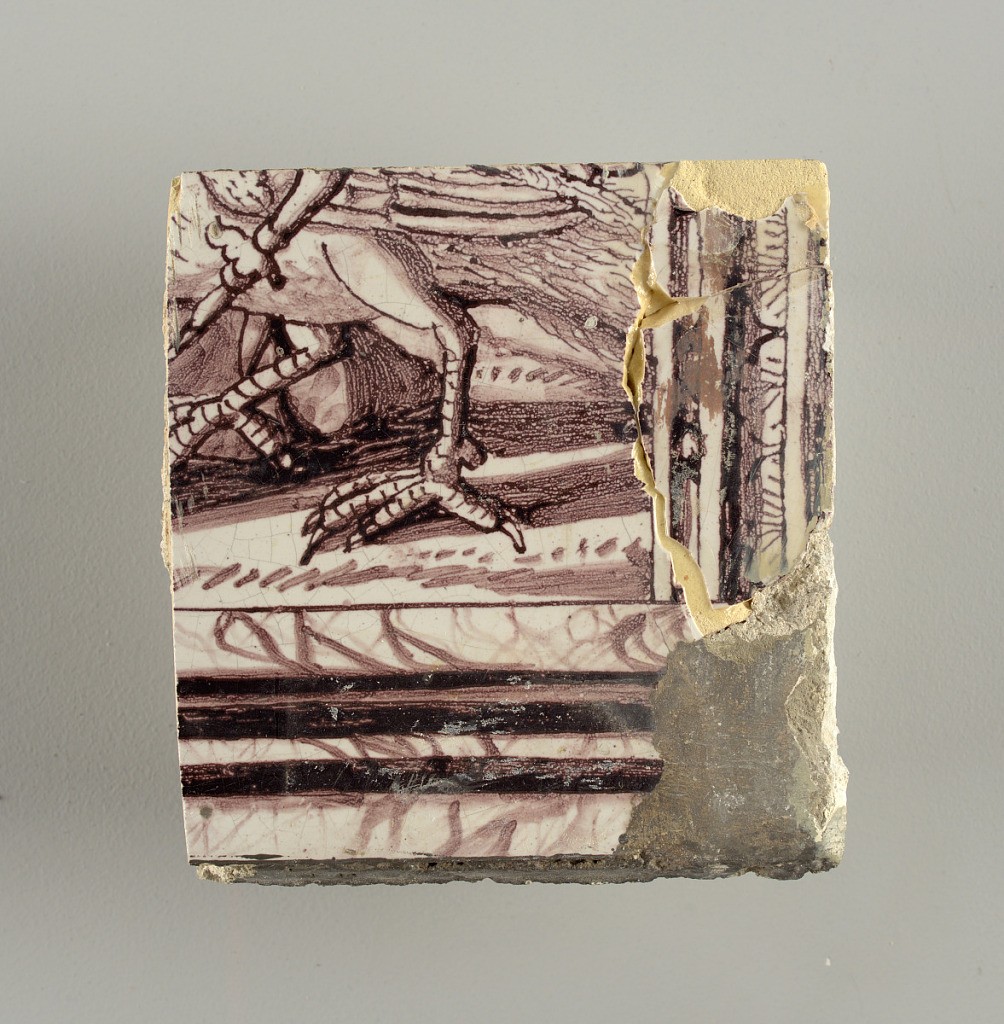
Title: Wall facing
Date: ca. 1725
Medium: Tin-glazed earthenware, underglaze
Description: Horizontal rectangle.  Thirty-seven tiles wide and twenty-one high with opening for door or window nineteen and one-half tiles high and twelve wide.  To left and right of opening, centered canopy above. Left, woman representing Hope, right, a sculputure urn.  Centered above opening, a mascaron.  Arabesque design of foliage.